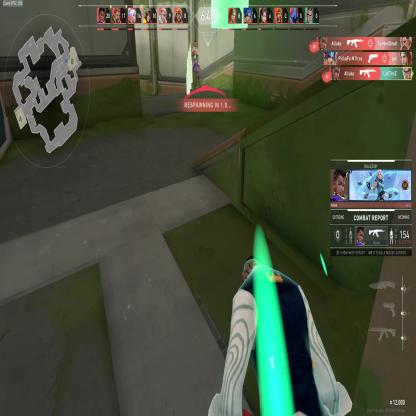
Label: enemy